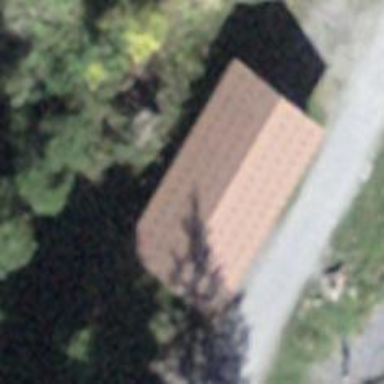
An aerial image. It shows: Picnic table located in leisure land area.